【题型】填空题　【知识点】函数　【难度】medium
函数$f(x)=A\sin(\omega x+\varphi)$（其中$A>0$，$\omega>0$，$\varphi\in\left(0,\dfrac{\pi}{2}\right)$）的图象如图所示，若将函数$y=f(x)$的图象上的各点的横坐标伸长为原来的$3$倍（纵坐标不变）得到函数$y=g(x)$的图象，则$g\left(\dfrac{\pi}{3}\right)=$ \underline{\qquad\qquad}.

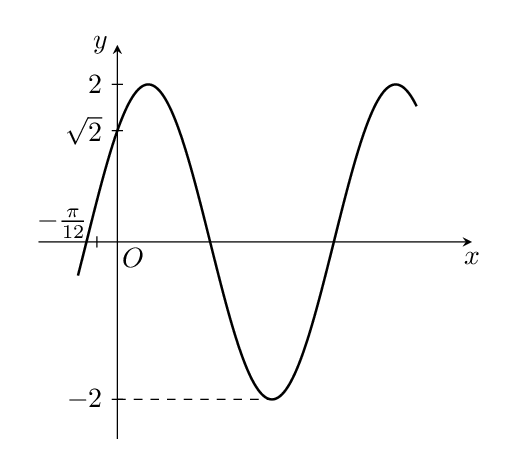
【解答】
\raggedright
\noindent 【答案】$\dfrac{\sqrt{6}+\sqrt{2}}{2}$
\noindent 【难度】0.65
\noindent 【知识点】由图象确定正（余）弦型函数解析式、求图象变化前（后）的解析式、用和、差角的正弦公式化简、求值
\noindent 【分析】根据振幅求得$A=2$，利用图象过点$(0,\sqrt{2})$及$\varphi$的范围求得$\varphi=\dfrac{\pi}{4}$，利用图象过点$\left(-\dfrac{\pi}{12},0\right)$求得$\omega=3$，可得$f(x)=2\sin\left(3x+\dfrac{\pi}{4}\right)$，进而利用三角函数图象变换法则得$g(x)=2\sin\left(x+\dfrac{\pi}{4}\right)$，最后利用两角和的正弦公式求解即可.
\noindent 【详解】由图象易知，$A=2$，图象过点$(0,\sqrt{2})$，即$2\sin\varphi=\sqrt{2}$，$\sin\varphi=\dfrac{\sqrt{2}}{2}$，
因为$\varphi\in\left(0,\dfrac{\pi}{2}\right)$，所以$\varphi=\dfrac{\pi}{4}$，
又图象过点$\left(-\dfrac{\pi}{12},0\right)$且该点位于单调递增区间，即$2\sin\left(-\dfrac{\pi}{12}\omega+\dfrac{\pi}{4}\right)=0$，
所以$-\dfrac{\pi}{12}\omega+\dfrac{\pi}{4}=2k\pi,k\in\mathbf{Z}$，所以$\omega=-24k+3,k\in\mathbf{Z}$，
又$\dfrac{T}{4}=\dfrac{\pi}{2\omega}>\dfrac{\pi}{12}$，$\omega>0$，所以$0<\omega<6$，所以$\omega=3$，
所以函数$f(x)$的解析式为$f(x)=2\sin\left(3x+\dfrac{\pi}{4}\right)$，
将函数$y=f(x)$的图象上的各点的横坐标伸长为原来的$3$倍（纵坐标不变）得到函数$y=g(x)$的图象，
则可得$g(x)=2\sin\left(x+\dfrac{\pi}{4}\right)$，
故$g\left(\dfrac{\pi}{3}\right)=2\sin\left(\dfrac{\pi}{3}+\dfrac{\pi}{4}\right)=2\sin\dfrac{\pi}{3}\cos\dfrac{\pi}{4}+2\cos\dfrac{\pi}{3}\sin\dfrac{\pi}{4}=\dfrac{\sqrt{6}+\sqrt{2}}{2}$，
故答案为：$\dfrac{\sqrt{6}+\sqrt{2}}{2}$